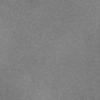
Label: dusty